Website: lowes
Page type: billing-address
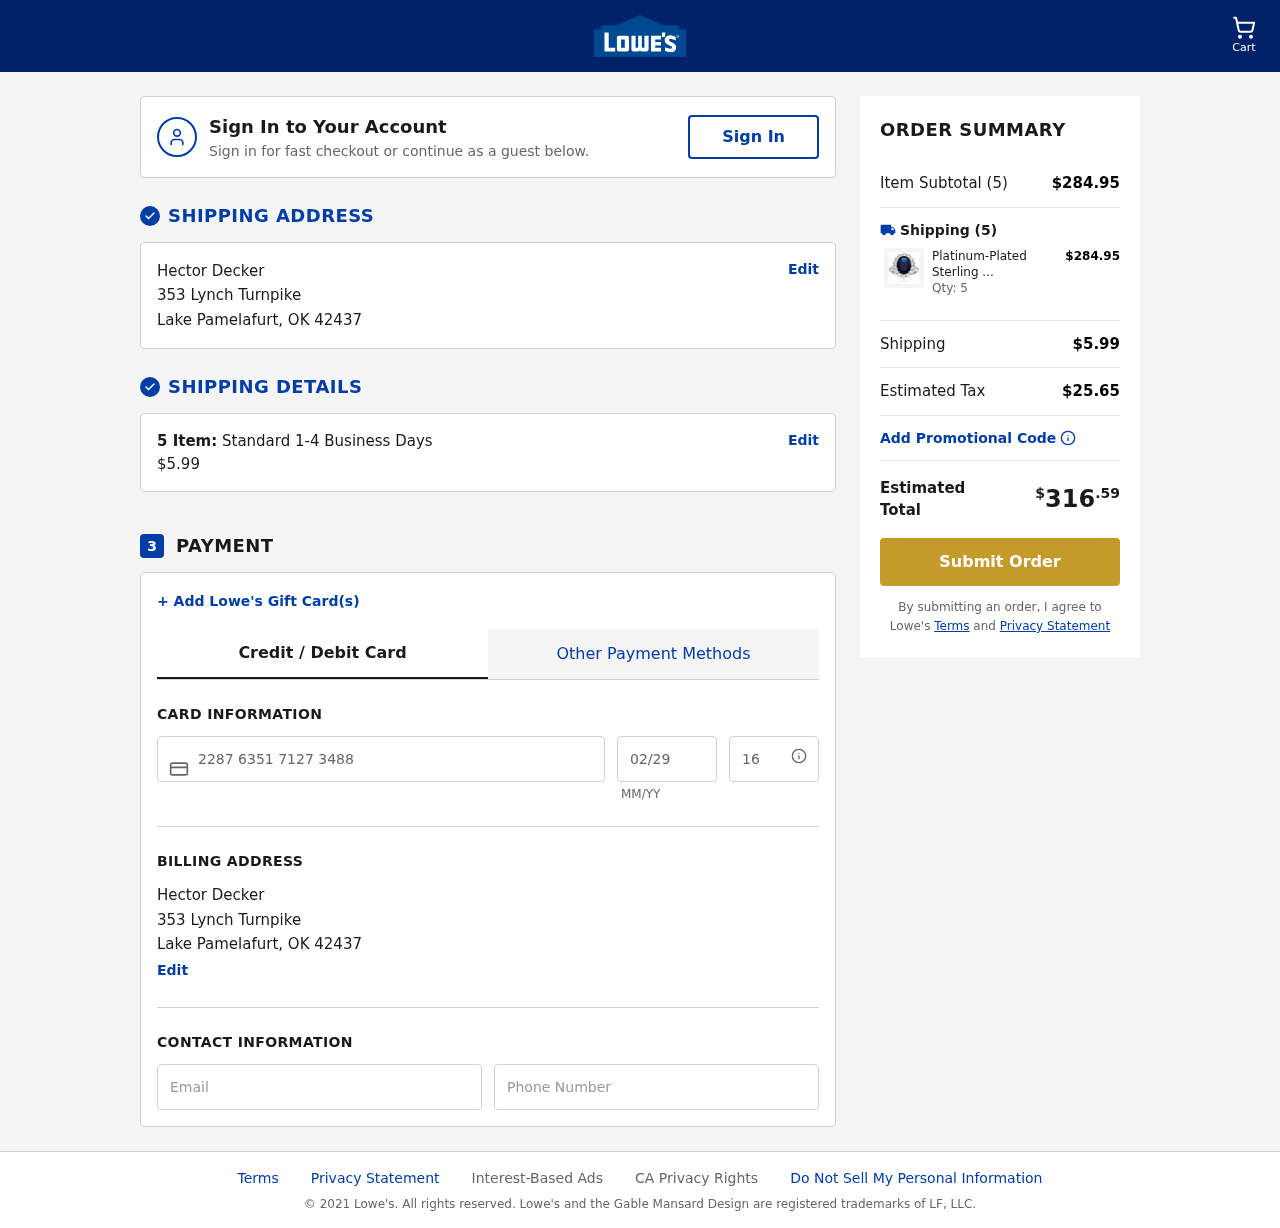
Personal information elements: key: PII_CARD_CVV
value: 168
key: PII_CARD_EXPIRY
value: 02/29
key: PII_CARD_NUMBER
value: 2287 6351 7127 3488
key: PII_CITY
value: Lake Pamelafurt
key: PII_EMAIL
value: hdecker@gmail.com
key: PII_FULLNAME
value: Hector Decker
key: PII_PHONE
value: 6637812918
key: PII_POSTCODE
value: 42437
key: PII_STATE_ABBR
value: OK
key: PII_STREET
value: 353 Lynch Turnpike
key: PII_FULLNAME2
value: Hector Decker
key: PII_CITY2
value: Lake Pamelafurt
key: PII_STATE_ABBR2
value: OK
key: PII_POSTCODE_FULL
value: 42437
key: PII_POSTCODE_NUMERIC
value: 42437
Product elements: key: PRODUCT1_NAME
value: Platinum-Plated Sterling Silver Celebrity "Kate" Ring made with Swarovski Zirconia Accents, Size 8
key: PRODUCT1_PRICE
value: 56.99
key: PRODUCT1_QUANTITY
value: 5
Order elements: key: ORDER_NUM_ITEMS
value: Cart
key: ORDER_NUM_ITEMS
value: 5 Item:
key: ORDER_NUM_ITEMS
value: Item Subtotal (5)
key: ORDER_SHIPPING_COST
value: $5.99
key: ORDER_SUBTOTAL
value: $284.95
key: ORDER_TAX
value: $25.65
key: ORDER_TOTAL
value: $316.59